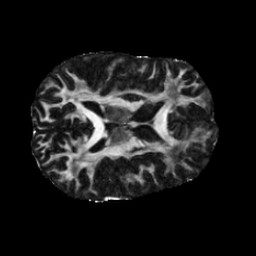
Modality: FA
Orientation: axial
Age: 24
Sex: female
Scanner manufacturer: siemens
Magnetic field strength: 6.98 T
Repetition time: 7.776 s
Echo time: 0.076 s